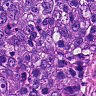
Metastatic tissue present: yes